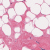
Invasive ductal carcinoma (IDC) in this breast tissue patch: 0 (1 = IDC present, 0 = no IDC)